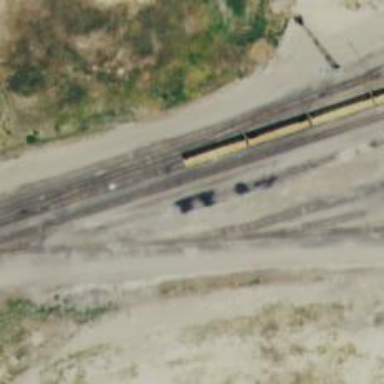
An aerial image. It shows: Railway yard in service.